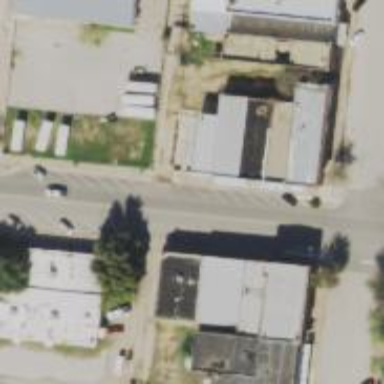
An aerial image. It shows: Alley classified as service road.